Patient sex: M
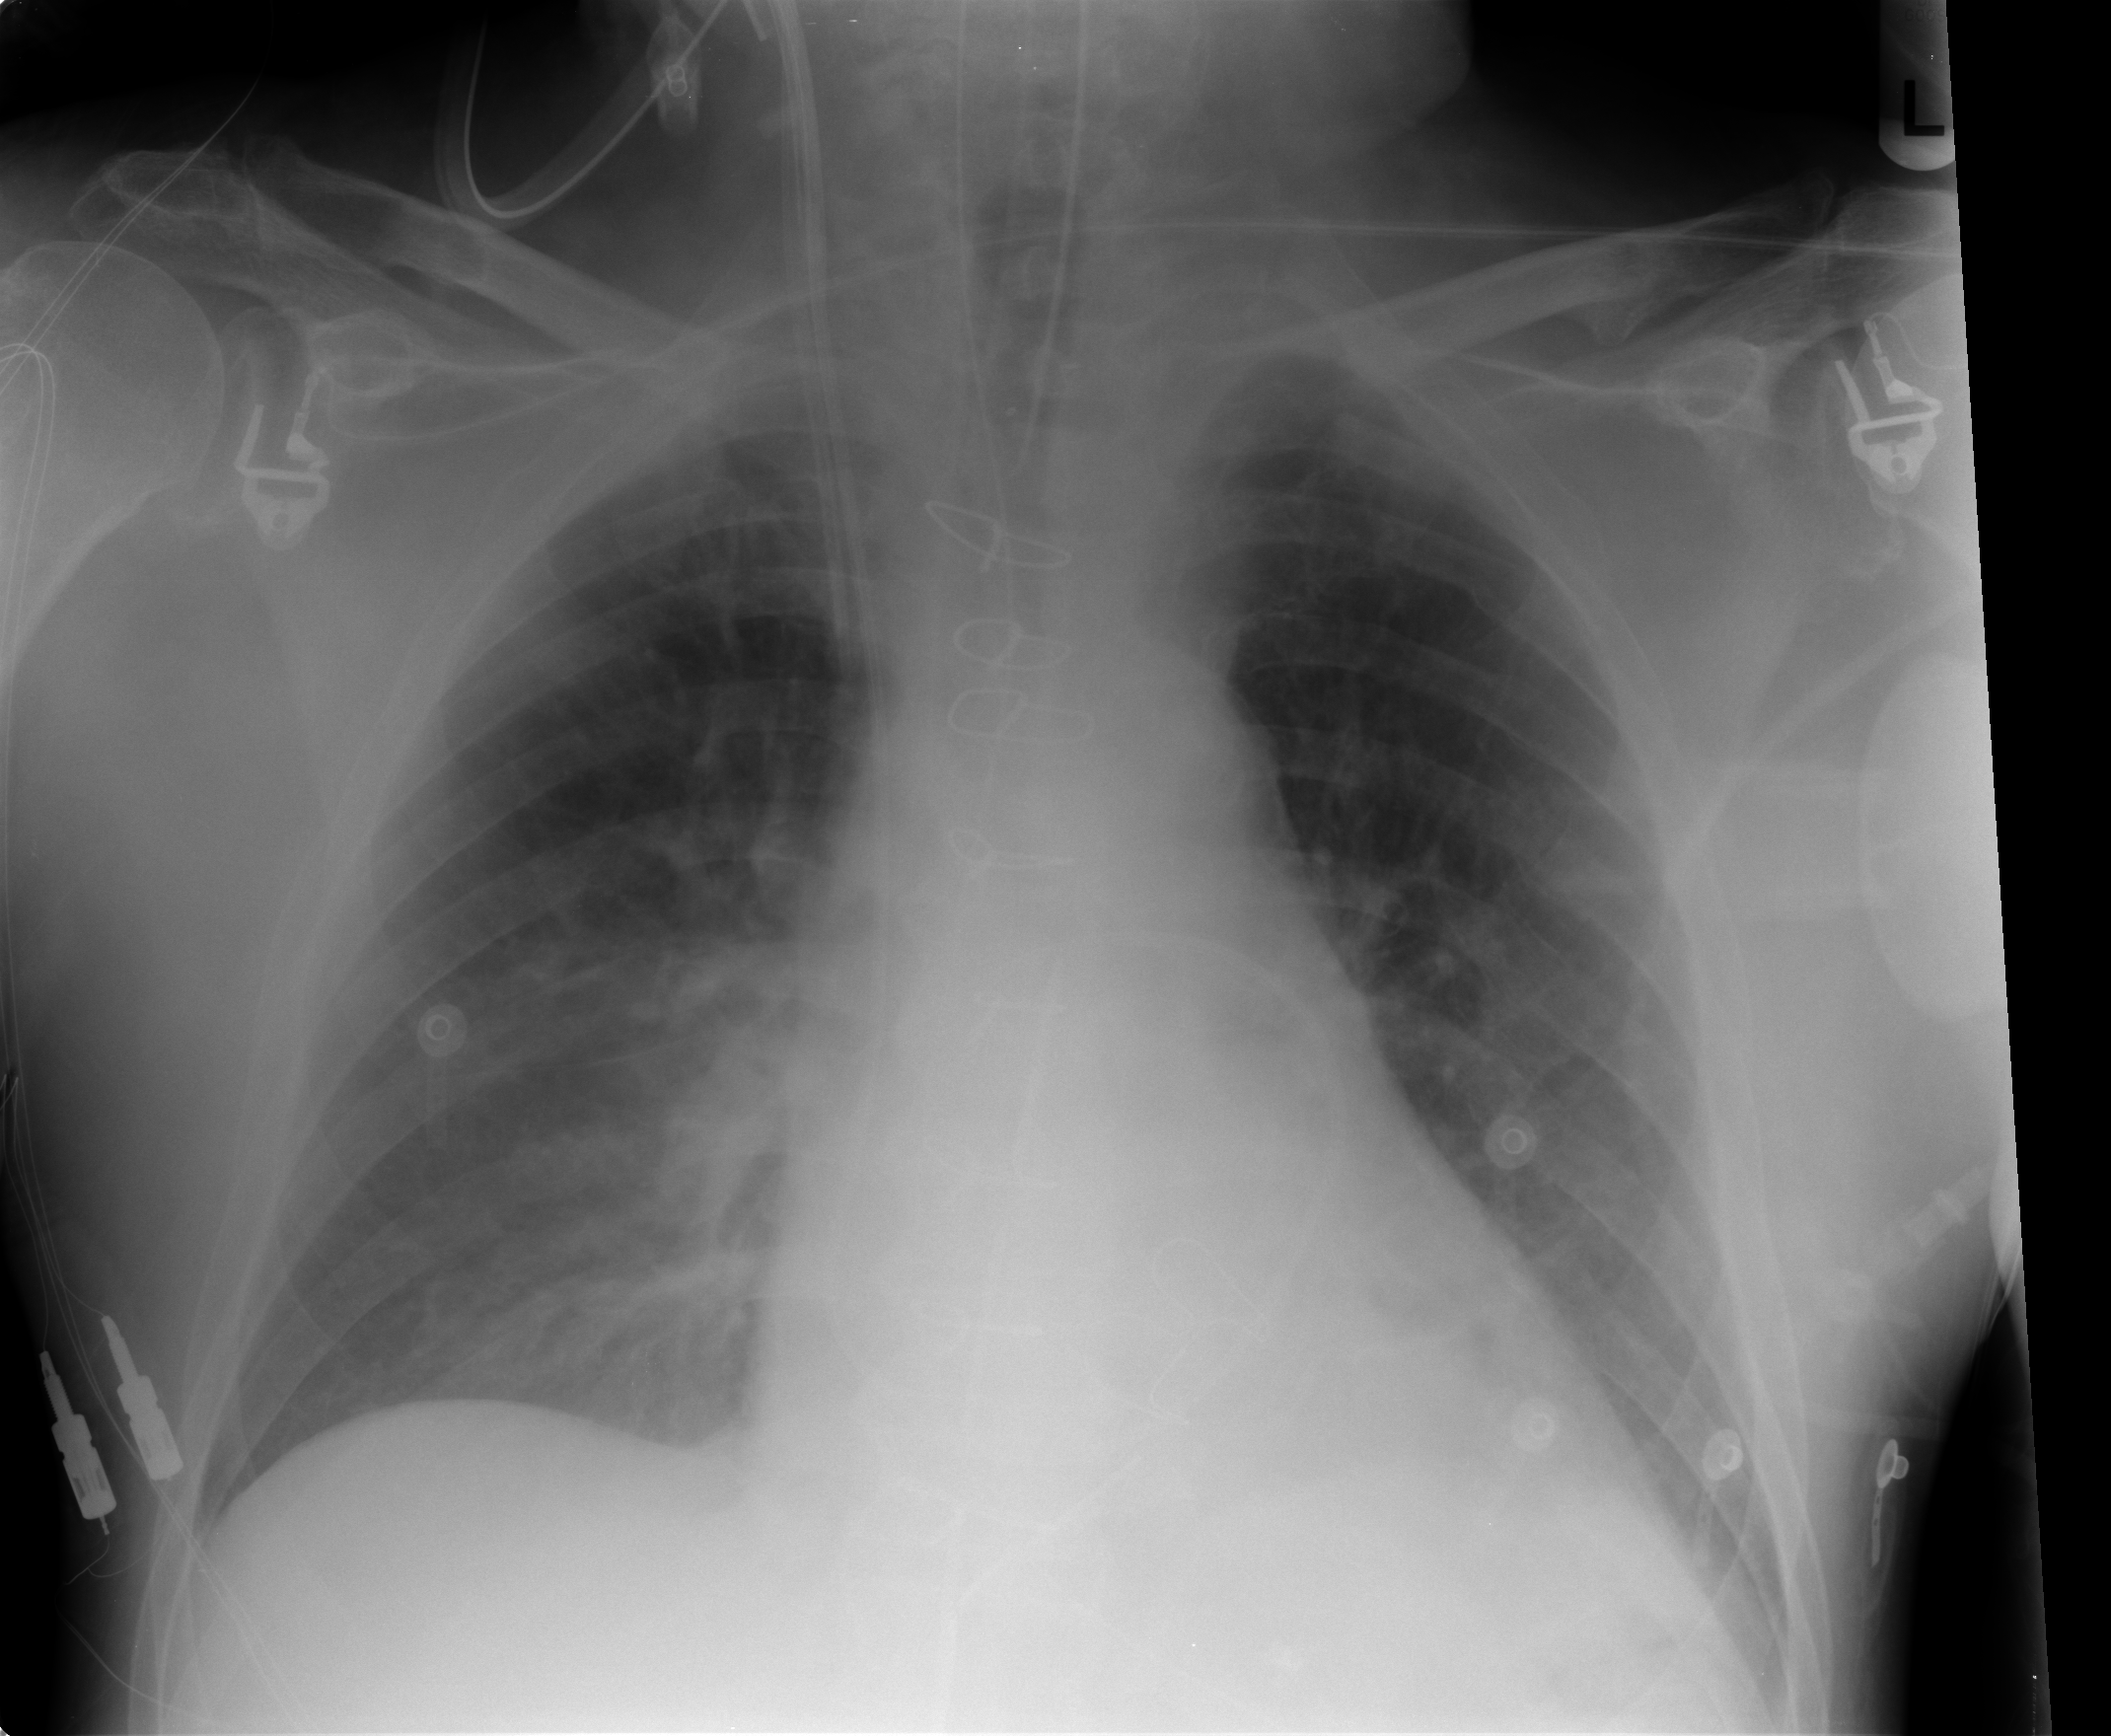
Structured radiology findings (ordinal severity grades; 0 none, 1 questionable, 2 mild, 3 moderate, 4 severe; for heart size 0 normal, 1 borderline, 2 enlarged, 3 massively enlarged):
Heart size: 1
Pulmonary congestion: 1
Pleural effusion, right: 1
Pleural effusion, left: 1
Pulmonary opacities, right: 1
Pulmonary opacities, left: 0
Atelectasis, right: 1
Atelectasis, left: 0